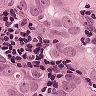
Metastatic tissue present: yes